Interaction volume radius: 10 \u00c5
Interaction volume height: 25 \u00c5
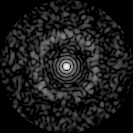
Disorder parameter: 0.8056